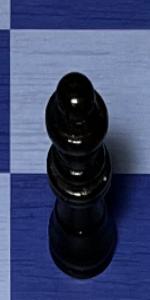
Label: Queen_Black